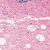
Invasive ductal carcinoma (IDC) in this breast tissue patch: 0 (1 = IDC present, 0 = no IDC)